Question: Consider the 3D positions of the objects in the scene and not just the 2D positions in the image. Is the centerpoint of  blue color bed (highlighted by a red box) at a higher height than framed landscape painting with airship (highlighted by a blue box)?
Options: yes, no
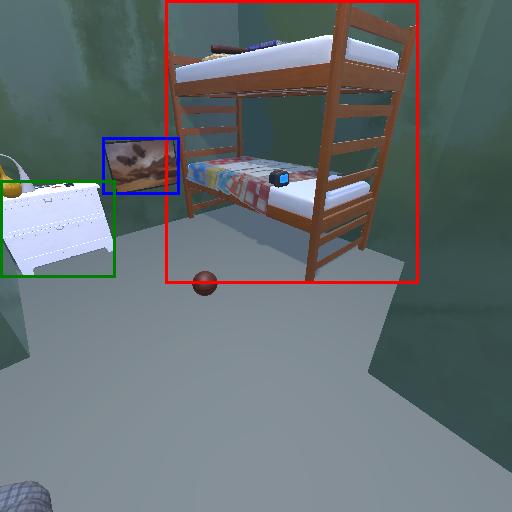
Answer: yes